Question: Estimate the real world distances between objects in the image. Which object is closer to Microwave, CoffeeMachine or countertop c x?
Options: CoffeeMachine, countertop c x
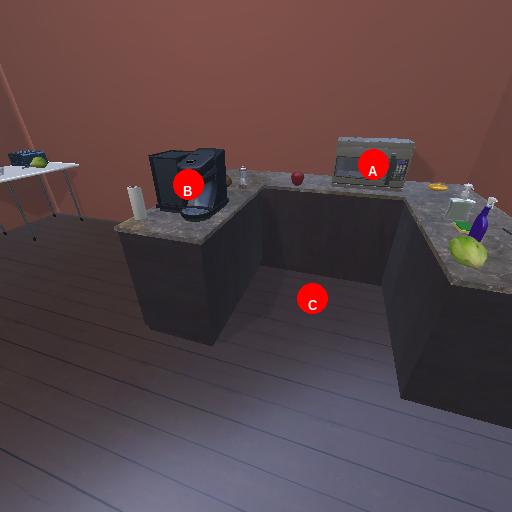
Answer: CoffeeMachine